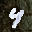
Label: 4